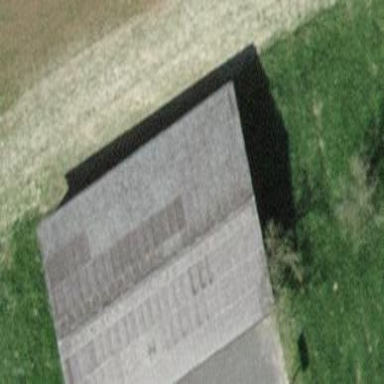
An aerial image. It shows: Warehouse building.